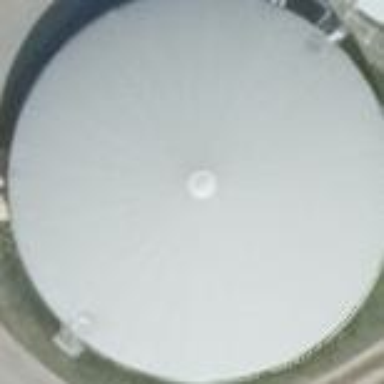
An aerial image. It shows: Digester building.